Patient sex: F
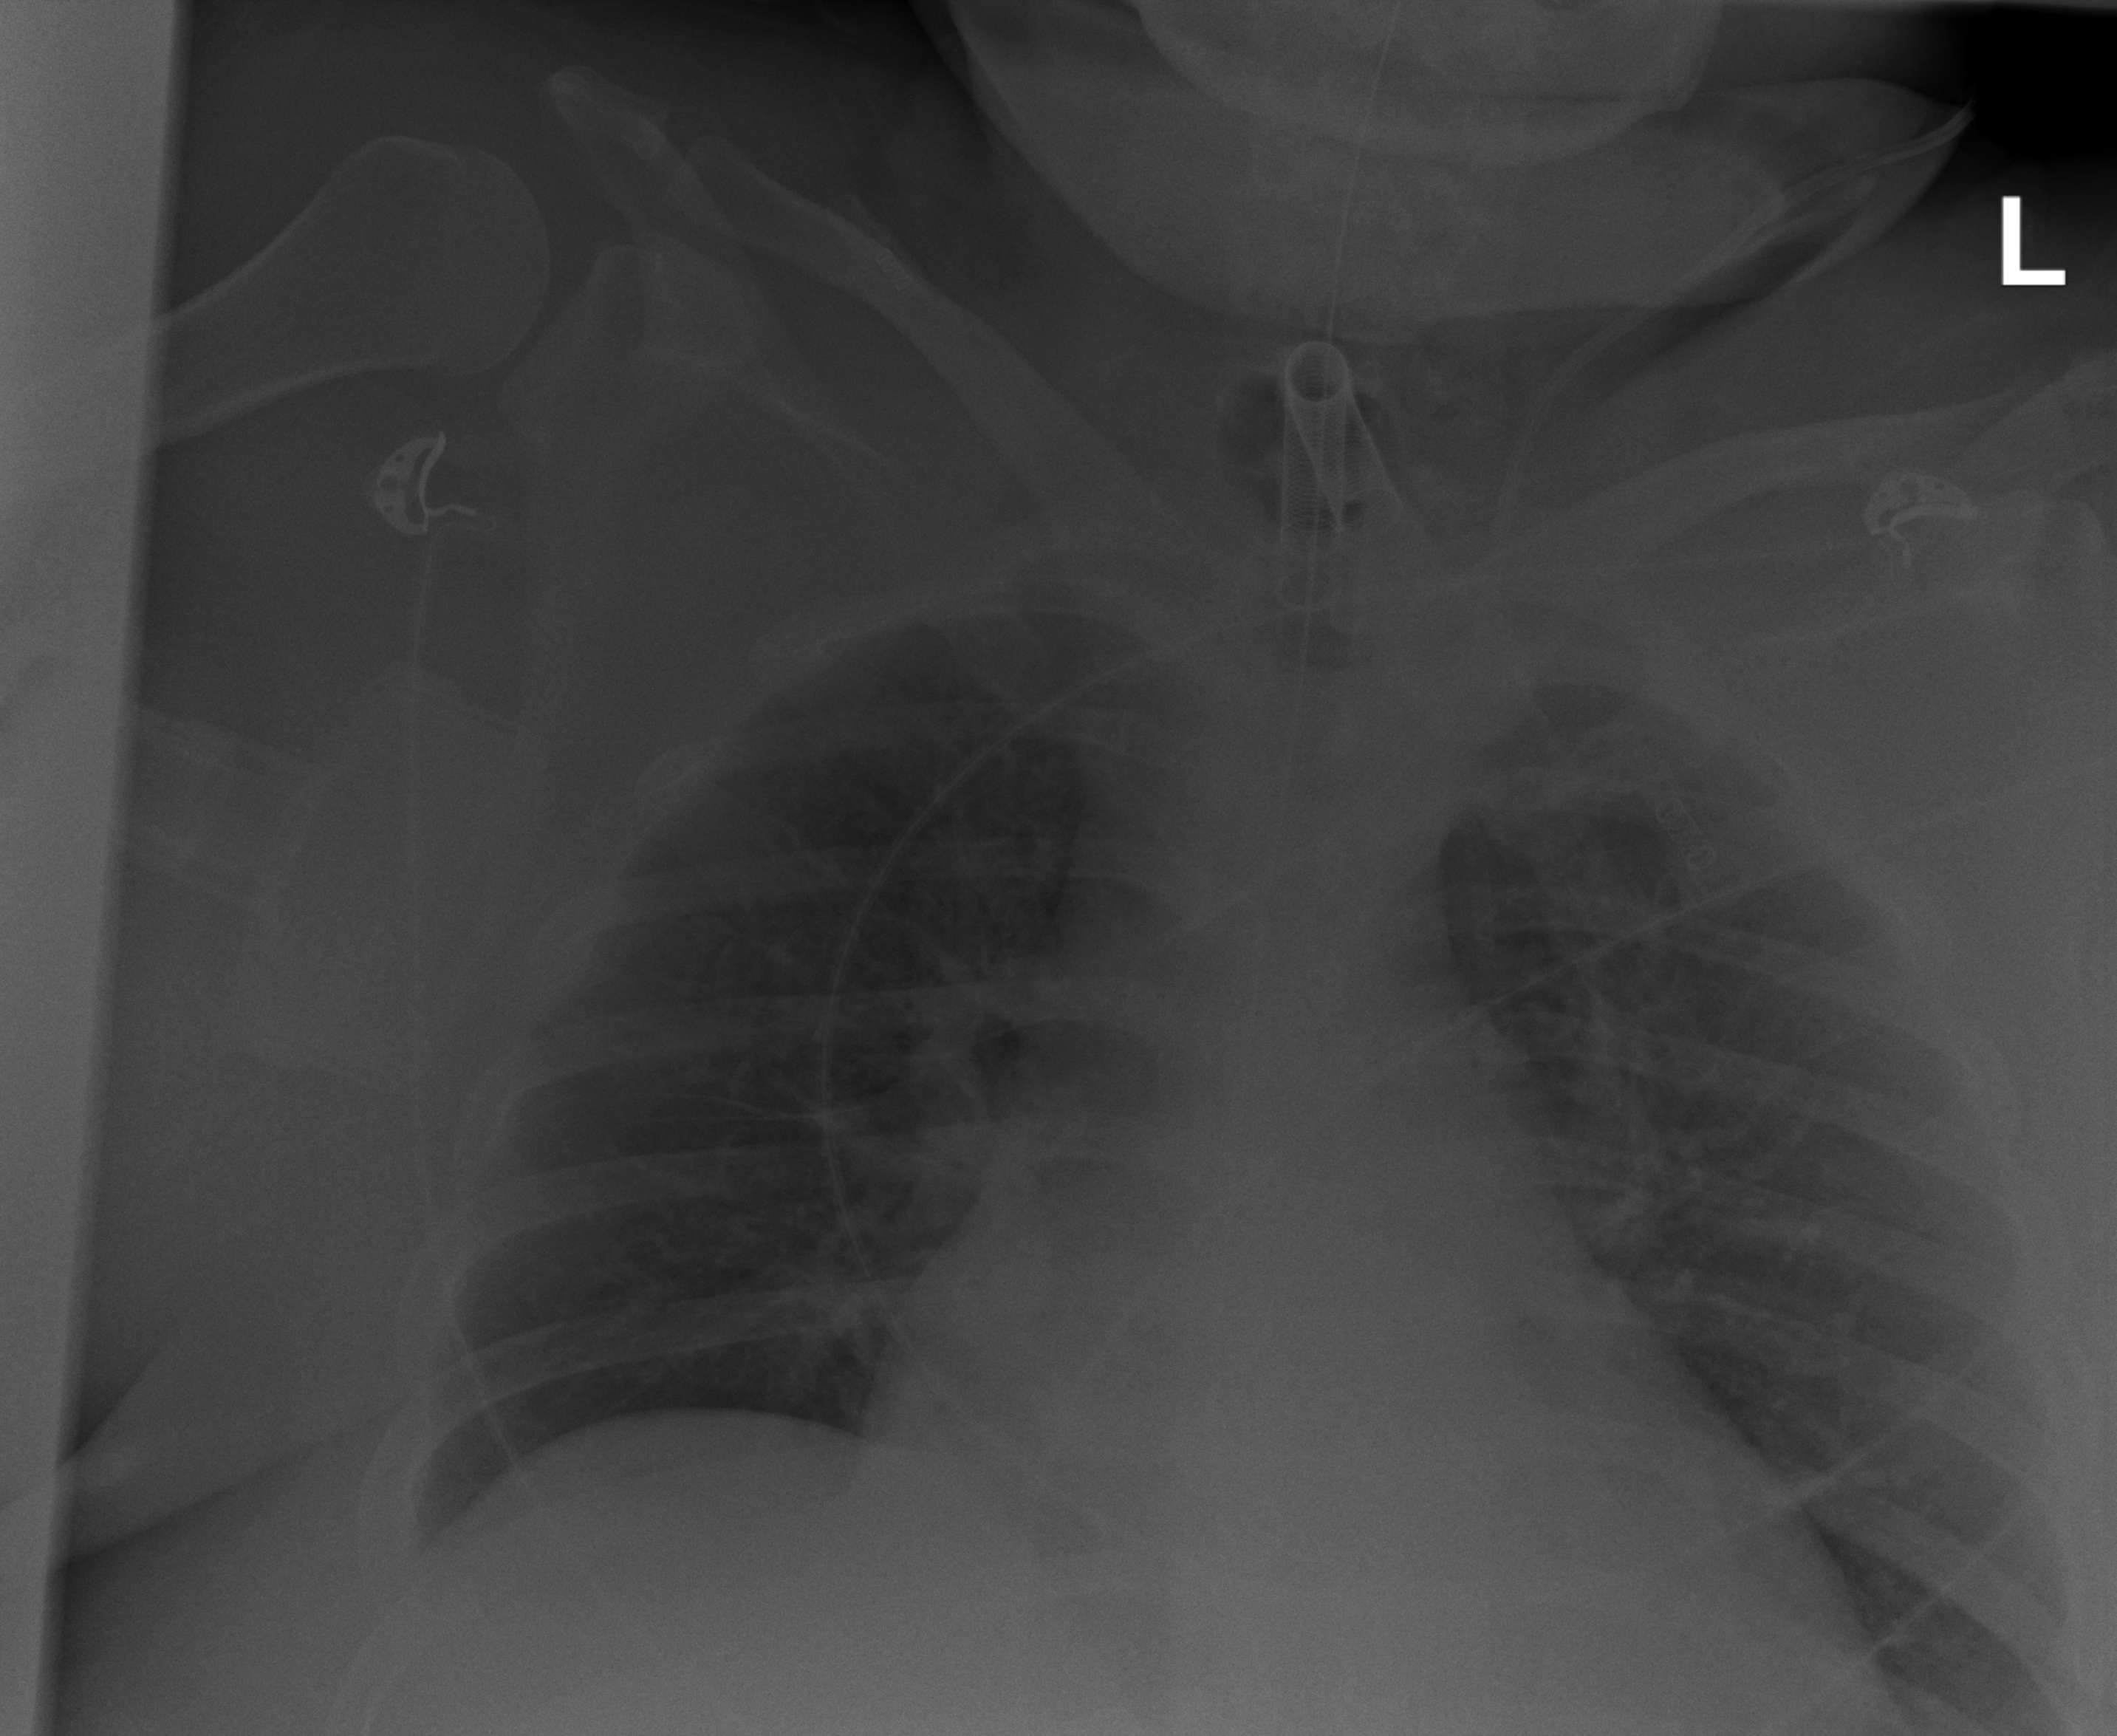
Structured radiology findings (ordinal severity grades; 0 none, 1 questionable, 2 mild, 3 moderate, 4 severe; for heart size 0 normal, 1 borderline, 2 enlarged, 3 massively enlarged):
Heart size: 2
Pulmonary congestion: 0
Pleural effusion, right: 0
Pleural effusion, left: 0
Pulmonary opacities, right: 0
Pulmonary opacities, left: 0
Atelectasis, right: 1
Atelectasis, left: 1